Interaction volume radius: 5 \u00c5
Interaction volume height: 15 \u00c5
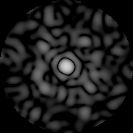
Disorder parameter: 0.8878